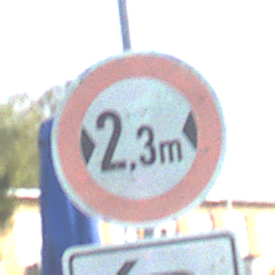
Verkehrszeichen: TatsaechlicheBreite2Komma3
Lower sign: RichtungsangabeDurchPfeile2
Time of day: MorningAfternoon
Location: Outdoor (Suburban)
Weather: PartlyCloudy
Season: NotSpecified
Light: Natural